Question: I am trying to write VBA code to loop through two seperate columns given the column name "Market Segment" and then use two offsets the first one being Offset.(0,2) and then loop down 13 rows calculating the difference from a column with an offset.(0,6).
I am trying to make this as dynamic as possible so I want to refrain using rang (A2:A15).

I was trying to loop through as I feel this will be the most efficient way but as I am new to VBA if there is a more efficient way I am definitely open to that.
Here is the code I have written, I just dont know how to utilize this in a loop
'''
Sub Difference()
Dim Sh As Worksheet
Dim Portfolio As Range
Dim MarketSeg As Range
For Each Sh In ThisWorkbook.Worksheets
With Sh.UsedRange
Set MarketSeg = .Cells.Find(What:="Market Segment")
End Sub
'''
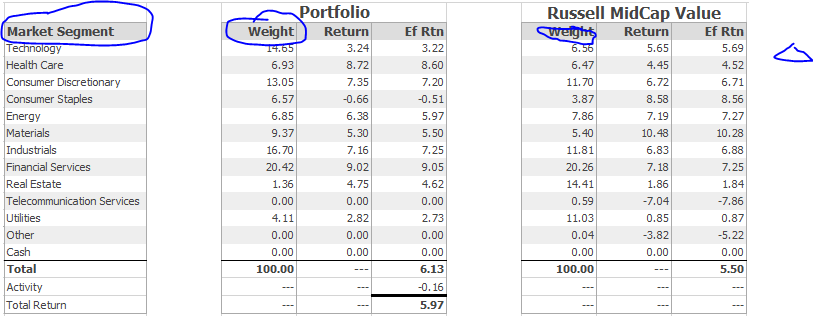
Answer: Instead of looking for Market Segment, why not look for the row that has "Total" on column A, the code below will do that and prompt the user of any difference:
'''
Sub Difference()
Dim Sh As Worksheet
Dim Total As Range
For Each Sh In ThisWorkbook.Worksheets
Set Total = Sh.Range("A:A").Find(What:="Total", LookAt:=xlWhole)
'look for "Total" on Column A in each Sheet
DifferenceVal = Val(Total.Offset(0, 2)) - Val(Total.Offset(0, 6))
'calculate difference
MsgBox "Difference is " & DifferenceVal 'prompt user
Next
End Sub
'''
If you want to find "Market Segment" and then offset by where you find the "Total" row, the following will do that:
'''
Sub Difference()
Dim Sh As Worksheet
Dim Total As Range
Dim Market As Range
Dim FirstVal As String
Dim SecondVal As String
For Each Sh In ThisWorkbook.Worksheets
Set Total = Sh.Range("A:A").Find(What:="Total", LookAt:=xlWhole)
'look for "Total" on Column A in each Sheet to find the offset value
Set Market = Sh.Range("A:A").Find(What:="Market Segment", LookAt:=xlWhole)
'look for "Market Segment" on Column A in each Sheet
FirstVal = Market.Offset(Total.Row - 2, 2) 'offset by Total - 2 for headers
SecondVal = Market.Offset(Total.Row - 2, 6)
DifferenceVal = Val(FirstVal) - Val(SecondVal)
'calculate difference
MsgBox "Difference is " & DifferenceVal 'prompt user
Next
End Sub
'''